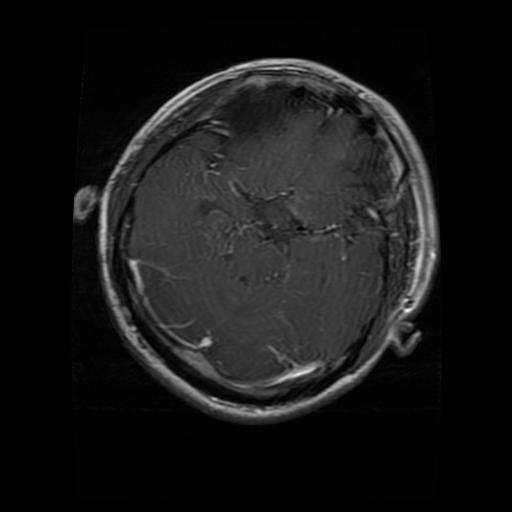
Label: glioma